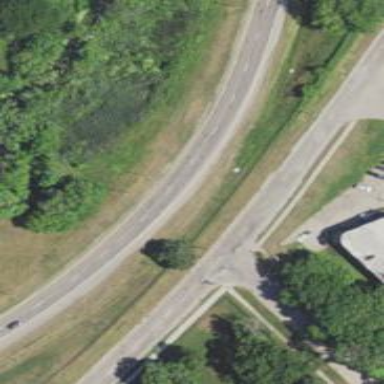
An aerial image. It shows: Trunk link highway.